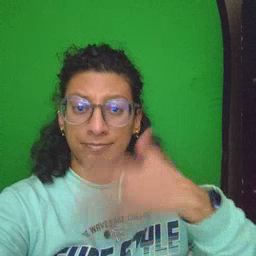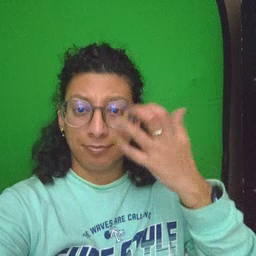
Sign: mad